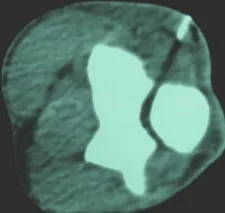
CT guided core biopsy of the elbow. A. Tissue adjacent to proximal ulna, at the level of the elbow joint, was obtained under CT guidance.
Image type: radiology (ct)